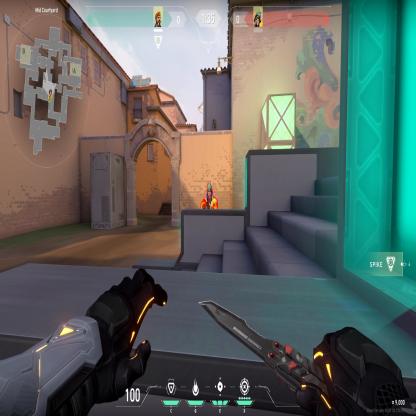
Label: enemy